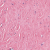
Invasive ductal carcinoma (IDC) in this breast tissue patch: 0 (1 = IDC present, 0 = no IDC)